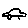
Label: car